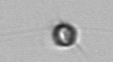
Label: Acanthoica_quattrospina